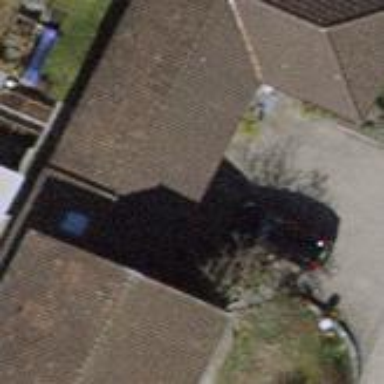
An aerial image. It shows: Semi-detached house with gabled roof.